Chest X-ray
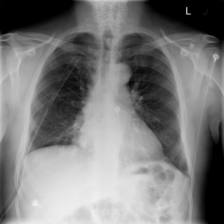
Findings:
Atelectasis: negative
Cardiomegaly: negative
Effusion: negative
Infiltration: negative
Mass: negative
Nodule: negative
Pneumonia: negative
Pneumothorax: positive
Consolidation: negative
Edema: negative
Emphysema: negative
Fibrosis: negative
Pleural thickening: negative
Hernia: negative